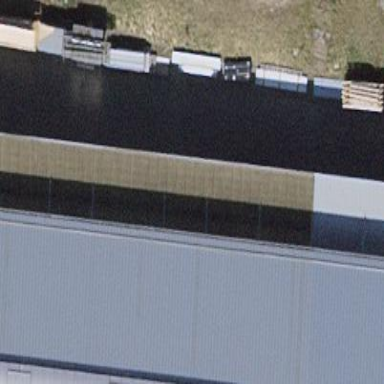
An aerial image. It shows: View of roof of building.